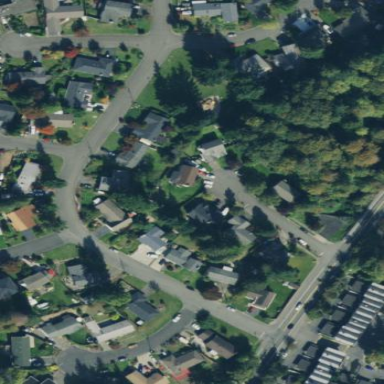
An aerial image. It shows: Residential area with roads.